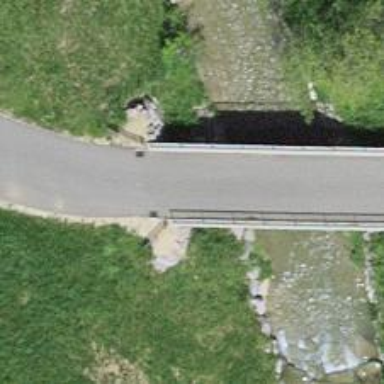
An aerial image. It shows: Bridge over service road with asphalt surface.